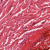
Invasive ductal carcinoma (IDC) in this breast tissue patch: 0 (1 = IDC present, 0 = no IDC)